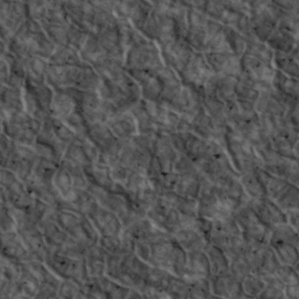
Label: non_frost